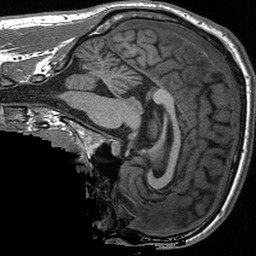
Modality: T1w
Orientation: sagittal
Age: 22
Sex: male